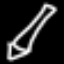
Label: pencil